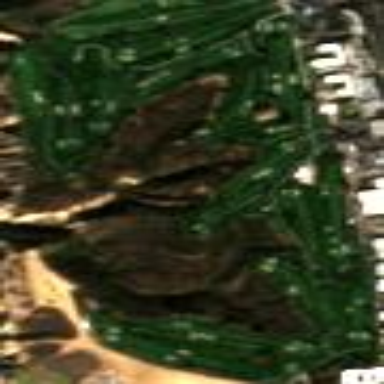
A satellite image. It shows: Golf course surrounded by greenery.